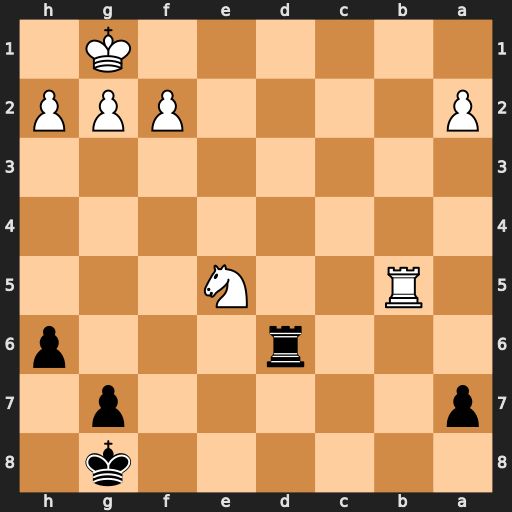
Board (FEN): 6k1/p5p1/3r3p/1R2N3/8/8/P4PPP/6K1
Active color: b
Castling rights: -
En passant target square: -
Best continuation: Rd1#